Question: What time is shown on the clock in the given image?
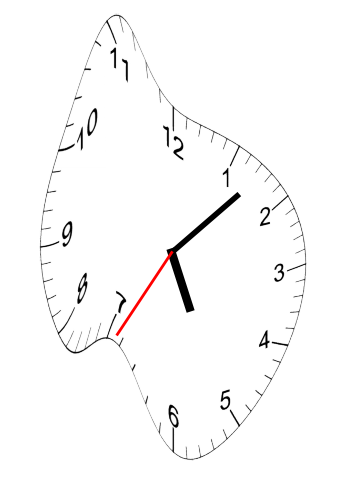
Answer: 05:07:35